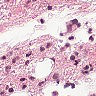
Metastatic tissue present: no